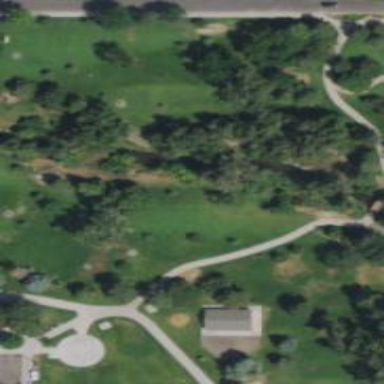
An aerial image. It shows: Disc golf hole.